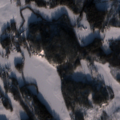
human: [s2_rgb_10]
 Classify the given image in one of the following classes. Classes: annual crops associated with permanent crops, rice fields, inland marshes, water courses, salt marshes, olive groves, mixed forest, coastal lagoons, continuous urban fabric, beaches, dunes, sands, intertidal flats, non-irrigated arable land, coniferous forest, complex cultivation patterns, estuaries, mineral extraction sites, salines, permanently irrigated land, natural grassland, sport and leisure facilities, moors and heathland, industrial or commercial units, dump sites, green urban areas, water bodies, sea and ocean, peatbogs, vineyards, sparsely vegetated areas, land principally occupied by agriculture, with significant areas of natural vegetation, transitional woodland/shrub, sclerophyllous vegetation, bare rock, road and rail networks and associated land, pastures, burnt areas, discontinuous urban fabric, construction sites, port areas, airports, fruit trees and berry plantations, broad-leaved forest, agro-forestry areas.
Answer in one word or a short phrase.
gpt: discontinuous urban fabric, land principally occupied by agriculture, with significant areas of natural vegetation, coniferous forest, mixed forest